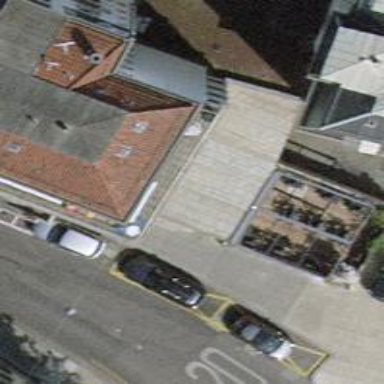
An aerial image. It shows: Cafe.